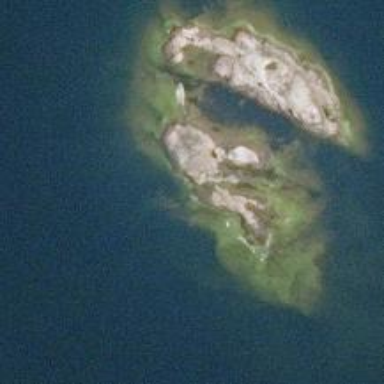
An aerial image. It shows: Islet along the natural coastline.